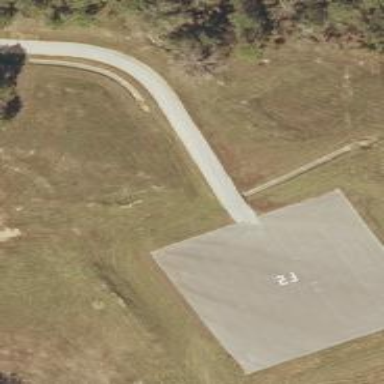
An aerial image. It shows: Image showing helipad at airport.